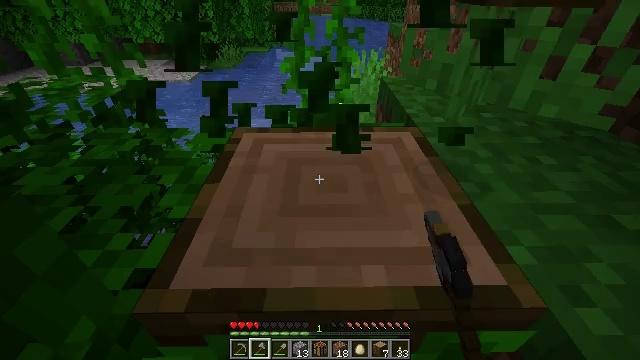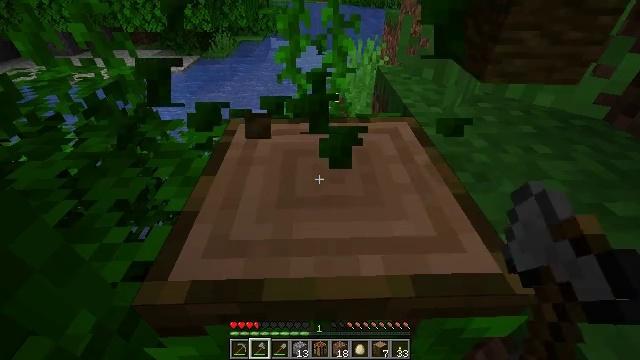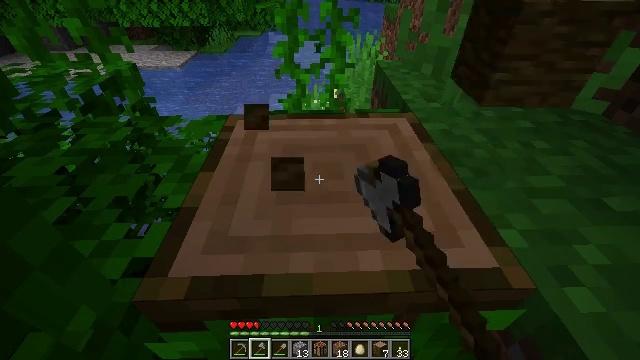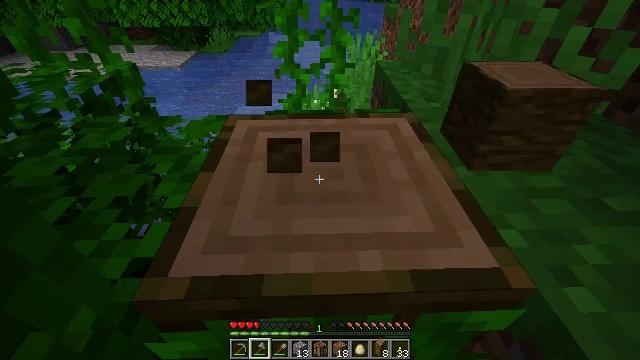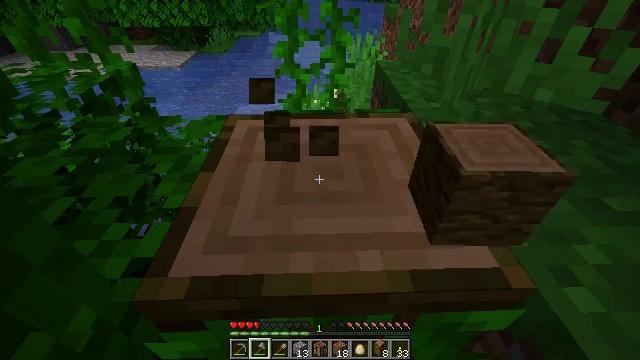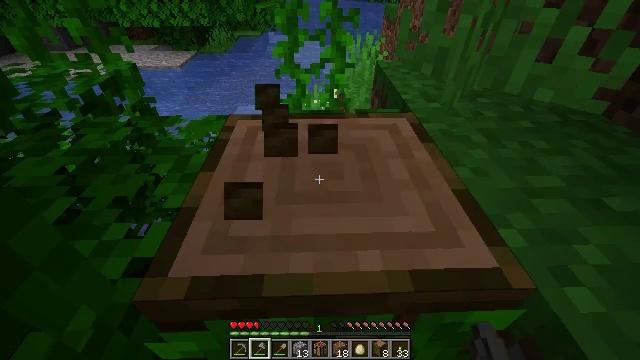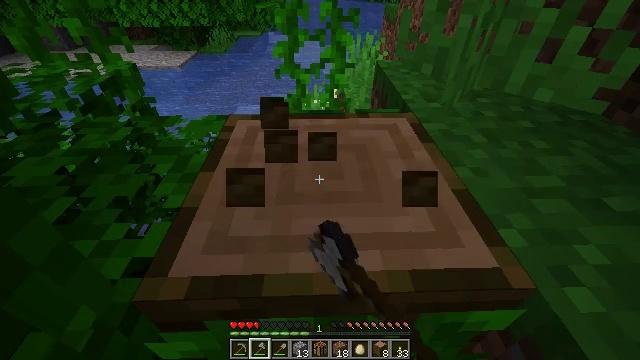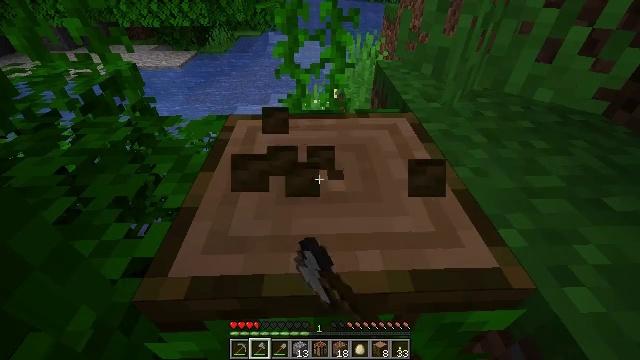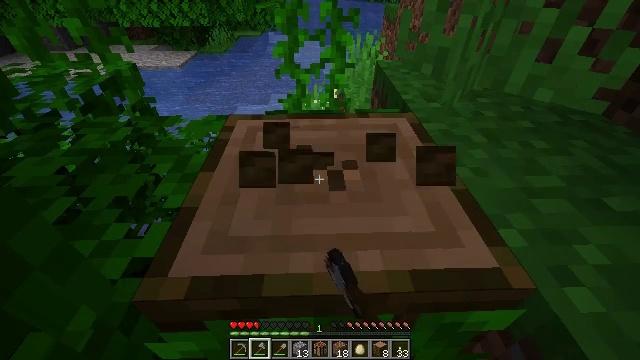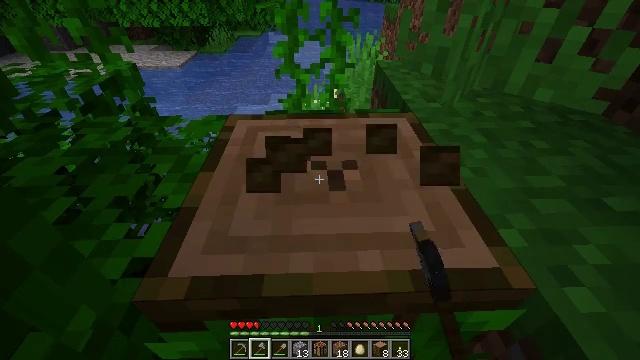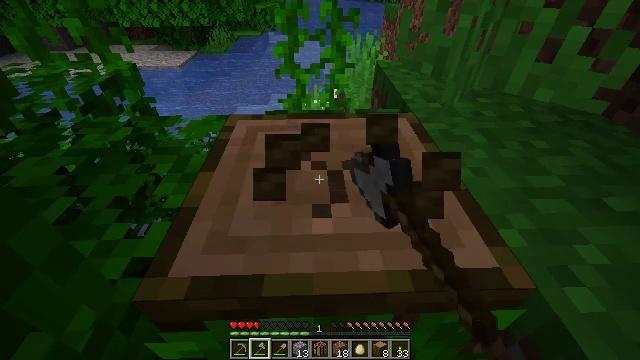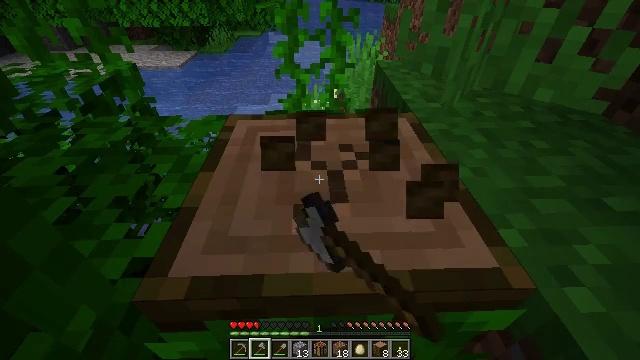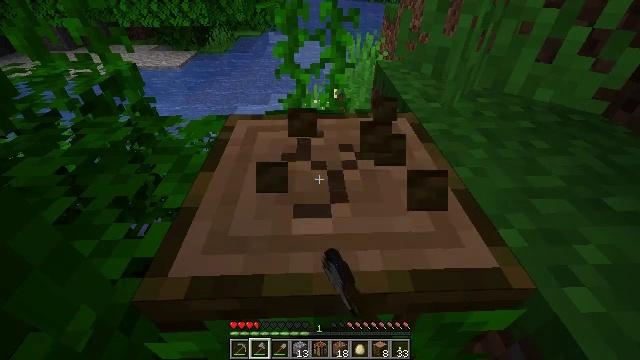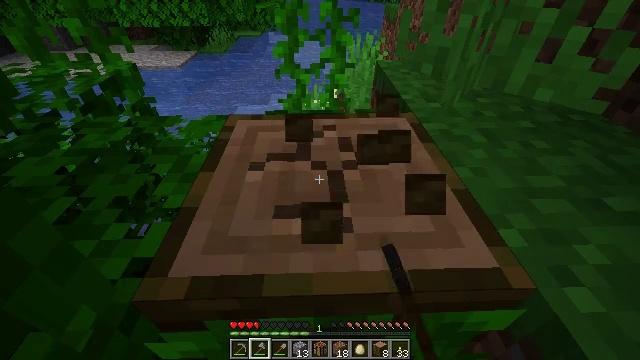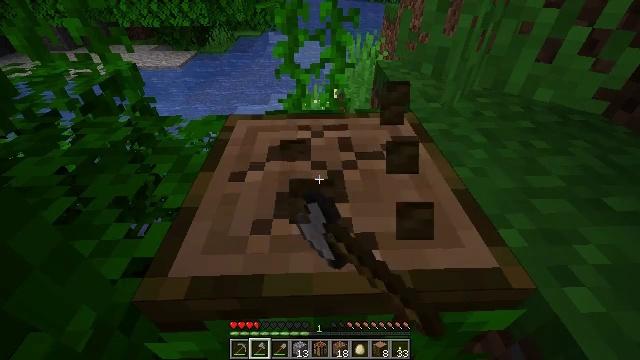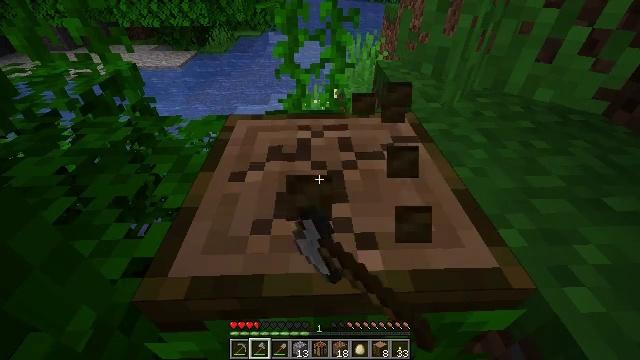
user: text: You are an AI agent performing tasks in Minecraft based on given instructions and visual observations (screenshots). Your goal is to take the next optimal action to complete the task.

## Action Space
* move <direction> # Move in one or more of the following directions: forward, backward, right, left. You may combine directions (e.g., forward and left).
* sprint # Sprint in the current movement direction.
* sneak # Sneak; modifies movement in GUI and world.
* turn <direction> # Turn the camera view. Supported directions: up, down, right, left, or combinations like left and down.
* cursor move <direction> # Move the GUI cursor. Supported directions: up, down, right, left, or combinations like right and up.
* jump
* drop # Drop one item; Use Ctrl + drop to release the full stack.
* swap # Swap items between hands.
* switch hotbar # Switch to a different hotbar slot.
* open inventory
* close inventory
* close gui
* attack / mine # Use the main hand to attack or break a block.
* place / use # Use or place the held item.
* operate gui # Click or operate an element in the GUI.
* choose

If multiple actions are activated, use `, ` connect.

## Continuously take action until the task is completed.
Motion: motion action
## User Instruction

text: Harvest the jungle log from the tree trunk.
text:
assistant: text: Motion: turn down, attack / mine
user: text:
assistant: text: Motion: attack / mine
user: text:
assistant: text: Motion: attack / mine
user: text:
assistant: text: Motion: attack / mine
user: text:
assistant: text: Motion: attack / mine
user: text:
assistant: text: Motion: attack / mine
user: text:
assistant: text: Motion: attack / mine
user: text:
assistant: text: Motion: attack / mine
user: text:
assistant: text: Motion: attack / mine
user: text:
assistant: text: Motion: attack / mine
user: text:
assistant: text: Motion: attack / mine
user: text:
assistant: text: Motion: attack / mine
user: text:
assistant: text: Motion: attack / mine
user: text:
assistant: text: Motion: attack / mine
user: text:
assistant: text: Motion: attack / mine
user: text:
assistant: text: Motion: attack / mine
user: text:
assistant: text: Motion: attack / mine
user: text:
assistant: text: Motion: attack / mine
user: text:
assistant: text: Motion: attack / mine
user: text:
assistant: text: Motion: attack / mine
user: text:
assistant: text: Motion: attack / mine
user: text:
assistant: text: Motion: attack / mine
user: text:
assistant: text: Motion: attack / mine
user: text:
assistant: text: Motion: attack / mine
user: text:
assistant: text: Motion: attack / mine